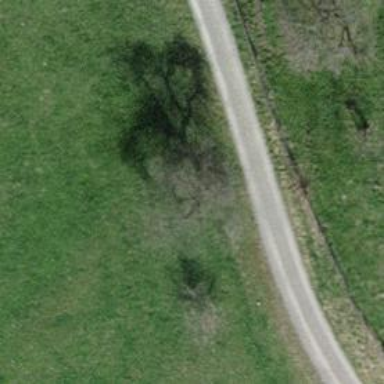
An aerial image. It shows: Single tag "natural: tree."